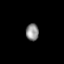
Tissue: lung
Cell type: Epithelial cells
Senescence score: 0.1772
Nuclear area (px): 214
Mean DAPI intensity: 141.182